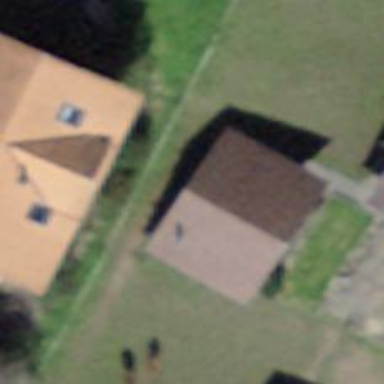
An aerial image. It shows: Shed.